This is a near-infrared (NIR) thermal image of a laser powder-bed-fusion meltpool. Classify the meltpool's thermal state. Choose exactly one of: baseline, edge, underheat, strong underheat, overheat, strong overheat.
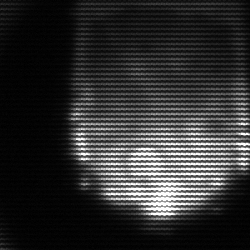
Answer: edge